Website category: movie
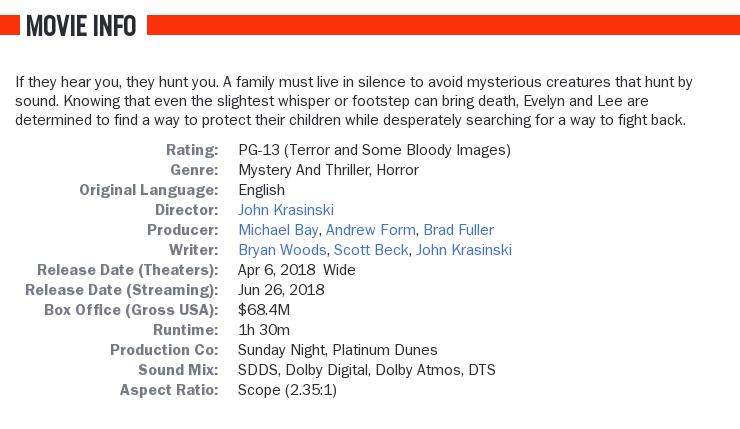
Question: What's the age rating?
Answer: PG-13 (Terror and Some Bloody Images)

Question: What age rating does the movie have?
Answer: PG-13 (Terror and Some Bloody Images)

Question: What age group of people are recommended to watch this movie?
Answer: PG-13 (Terror and Some Bloody Images)

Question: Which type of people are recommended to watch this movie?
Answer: PG-13 (Terror and Some Bloody Images)

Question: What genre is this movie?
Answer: mystery and thriller, horror

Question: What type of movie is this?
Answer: mystery and thriller, horror

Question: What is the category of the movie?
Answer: mystery and thriller, horror

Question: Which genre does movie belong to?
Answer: mystery and thriller, horror

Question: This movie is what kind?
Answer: mystery and thriller, horror

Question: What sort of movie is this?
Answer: mystery and thriller, horror

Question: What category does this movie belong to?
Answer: mystery and thriller, horror

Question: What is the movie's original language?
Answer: English

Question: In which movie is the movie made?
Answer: English

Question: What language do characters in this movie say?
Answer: English

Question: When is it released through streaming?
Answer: Jun 26, 2018

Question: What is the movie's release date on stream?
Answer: Jun 26, 2018

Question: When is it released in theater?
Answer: Apr 6, 2018 wide

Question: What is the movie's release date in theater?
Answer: Apr 6, 2018 wide

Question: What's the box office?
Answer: $68.4M

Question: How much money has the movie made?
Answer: $68.4M

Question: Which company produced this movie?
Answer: Sunday Night, Platinum Dunes

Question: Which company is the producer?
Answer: Sunday Night, Platinum Dunes

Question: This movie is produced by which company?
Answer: Sunday Night, Platinum Dunes

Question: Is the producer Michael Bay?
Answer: yes

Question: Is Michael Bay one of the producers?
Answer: yes

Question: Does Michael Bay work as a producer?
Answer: yes

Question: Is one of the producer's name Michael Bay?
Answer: yes

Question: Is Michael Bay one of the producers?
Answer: yes

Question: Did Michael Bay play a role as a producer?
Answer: yes

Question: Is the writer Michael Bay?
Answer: no

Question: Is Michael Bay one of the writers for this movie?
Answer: no

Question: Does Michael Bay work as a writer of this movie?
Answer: no

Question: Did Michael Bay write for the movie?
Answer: no

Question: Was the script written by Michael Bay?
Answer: no

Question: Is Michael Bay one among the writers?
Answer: no

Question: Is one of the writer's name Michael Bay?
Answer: no

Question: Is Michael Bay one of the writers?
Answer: no

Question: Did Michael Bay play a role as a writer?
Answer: no

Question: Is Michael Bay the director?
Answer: no

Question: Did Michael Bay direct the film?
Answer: no

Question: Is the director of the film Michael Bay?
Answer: no

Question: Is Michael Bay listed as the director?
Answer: no

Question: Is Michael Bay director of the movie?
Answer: no

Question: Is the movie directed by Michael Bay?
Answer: no

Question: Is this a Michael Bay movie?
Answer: no

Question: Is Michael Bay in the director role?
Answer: no

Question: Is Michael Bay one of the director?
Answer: no

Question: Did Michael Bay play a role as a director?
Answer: no

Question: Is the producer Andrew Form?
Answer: yes

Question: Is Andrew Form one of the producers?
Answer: yes

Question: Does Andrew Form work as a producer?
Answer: yes

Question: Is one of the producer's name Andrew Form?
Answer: yes

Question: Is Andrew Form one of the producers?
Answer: yes

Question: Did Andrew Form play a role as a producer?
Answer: yes

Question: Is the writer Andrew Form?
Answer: no

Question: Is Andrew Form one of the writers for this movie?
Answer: no

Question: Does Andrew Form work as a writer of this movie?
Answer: no

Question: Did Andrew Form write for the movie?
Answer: no

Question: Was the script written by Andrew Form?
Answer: no

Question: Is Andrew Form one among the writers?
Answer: no

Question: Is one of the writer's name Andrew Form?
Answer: no

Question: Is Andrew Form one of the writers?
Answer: no

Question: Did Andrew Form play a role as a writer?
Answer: no

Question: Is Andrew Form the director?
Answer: no